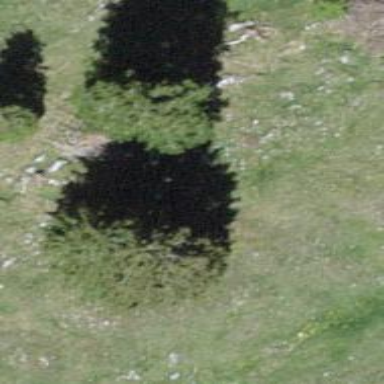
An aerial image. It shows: Needle-leaved tree in natural setting.